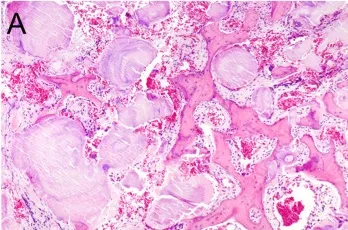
Histopathological features of localized amyloidosis of the nasal mucosa. (A) A histological examination revealed large deposits of amorphous eosinophilic with calcification (H&E staining, x20).
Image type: pathology (h&e)